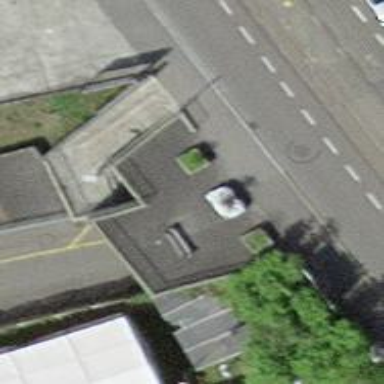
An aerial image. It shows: Concrete steps with ramp available for accessibility.